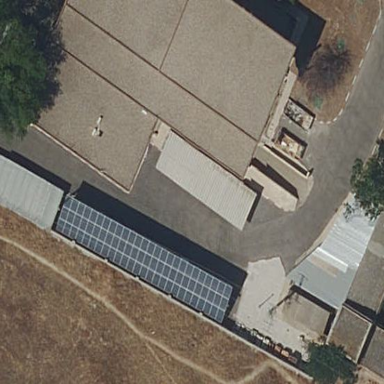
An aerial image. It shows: View of roof of building.